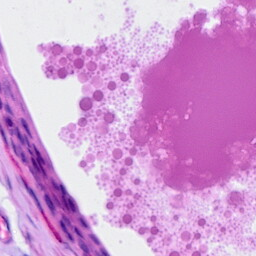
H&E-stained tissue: Ovarian